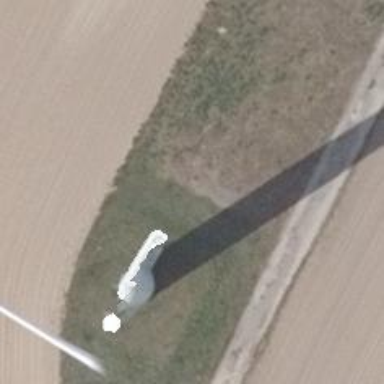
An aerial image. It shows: Wind power generator with wind turbine from Vestas.